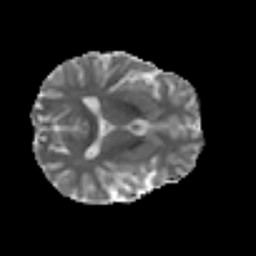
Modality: MD
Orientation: axial
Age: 19
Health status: ill
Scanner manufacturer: philips
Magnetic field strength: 3 T
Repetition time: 9 s
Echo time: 0.127 s